Question: i wanted is appendTo
how use html elements append to .
'''
<div class="input-group-btn">
<button class="btn" data-toggle="collapse">
<span class="current" data-url="">Submenu1</span> <span class="right">&nabla;</span>
</button>
<ul id="categories" class="dropdown-menu">
<li><a href="#" class="unicode ieUnicode">Submenu2 <br> <span>Counter Increment </span></a></li>
</ul>
'''
1. i have this problem. i wanted this style

how use appendTO html text
# SEEDEMO
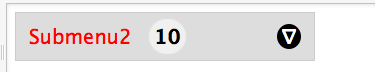
Answer: Simply use html instead of text:
'''
$('.btn').click(function(){
$(this).parent().addClass('open');
});
$('#categories li').click(function(){
$('.input-group-btn').removeClass('open');
$('.current').html($(this).find('a').html());
});
'''
<URL>